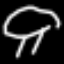
Label: mushroom